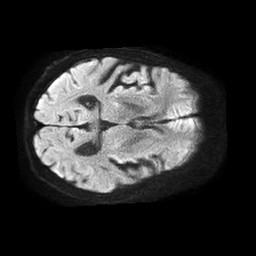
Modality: TRACE
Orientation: axial
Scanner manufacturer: philips
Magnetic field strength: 1.5 T
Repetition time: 4.6 s
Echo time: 0.08517 s